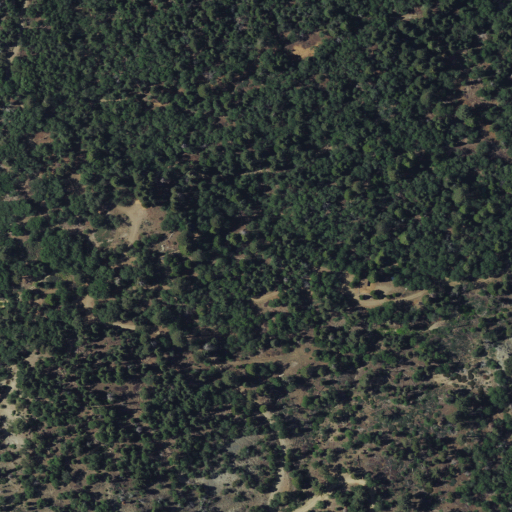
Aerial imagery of plain(s) in California named Raywood Flat containing grassland, open development, low intensity development, evergreen forest, and medium intensity development